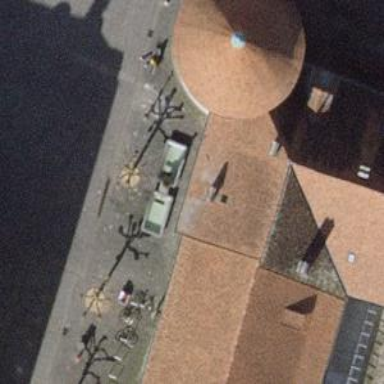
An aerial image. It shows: Fountain.